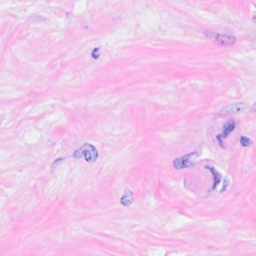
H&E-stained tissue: Breast